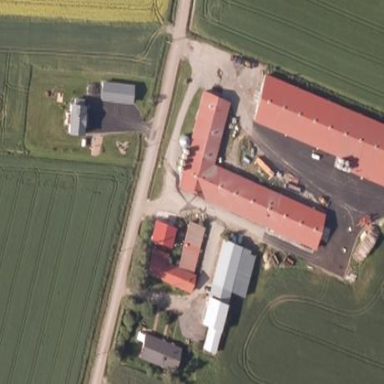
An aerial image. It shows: Farmyard area.